Question: Hello Stackoverflowers, me again! Right, im learning JQuery at the moment and i want to build a AJAX/JSON control. So off vie gone into JSFiddle to build a skeleton function and build on it, learning as i go. You have helped me in the past few days so thank you:
<URL>
<URL>
Now im moving onto only showing the selected list items that match the input.
i here you groan! (and yes rlemon i have my eBook now!) :)
Ive been using the <URL> API guide so i understand how to include multiple selectors, but my issue is that mine isn't selecting anything, i.e. is not finding anything. Is this incorrect, ive used JSLint and it has parsed correctly with no errors:
'''
$("li[id^='live'] li:contains('" + this.value + "')").show();
'''
My full JSFiddle code is here but i have included it for ease as well:
<URL>
'''
$(document).ready(function() {
var $input = $("#livesearchinput"),
filled = false;
$.ajaxSetup({
cache: false
});
$input.keyup(function(key) {
if (!filled) {
filled = true;
$.getJSON("/gh/get/response.json//garfbradaz/MvcLiveSearch/tree/master/JSFiddleAjaxReponses/", function(JSONData) {
var $ul =
$('<ul>').attr({
id: "live-list"
}).appendTo('div#livesearchesults');
$.each(JSONData, function(i, item) {
$.each(item, function(j, val) {
$('<li>').attr({
id: "live-" + val
}).append(val).appendTo($ul).hide();
});
});
});
}
var n = 0;
if (this.value !== "") {
n = $("li:contains('" + this.value + "')").length;
n2 = $("li[id^='live'] li:contains('" + this.value + "')").length;
console.log("1. value of n2 equals " + n2 + " : " + this.value + "end");
}
else {
n = 0;
}
if (n <= 0) {
$('li[id ^= "live"]').hide("slow");
console.log("1. value of n equals " + n + " : " + this.value + "end");
}
if (n > 0) {
$("li[id^='live'] li:contains('" + this.value + "')").show();
console.log("2. value of n equals " + n + " : " + this.value + "end");
}
});
'''
});
What ive done is put a n2 is always 0, and here is the f12 log for proof:

So my question are:
1. How can i correct the multiple selector to include :contains so i know for future
2. Should i even use :contains, or should i approach it differently and use .filter()? Before posting i was researching this issue and found a nice stack answer detailing the use of this:
<URL>
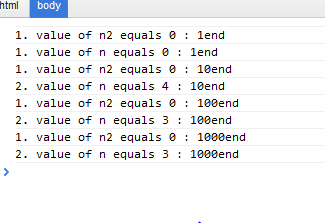
Answer: In your case you only need to combine two selectors: 'li id starts with' and 'li contains'. The similar part of each selector is 'li', so start with 'li' and add the other two.
'''
$("li[id^='live']:contains('" + this.value + "')").length;
'''
<URL>
I only updated one line to make the console output correctly, you'll have to go through the fiddle and update the rest.